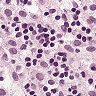
Metastatic tissue present: no